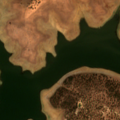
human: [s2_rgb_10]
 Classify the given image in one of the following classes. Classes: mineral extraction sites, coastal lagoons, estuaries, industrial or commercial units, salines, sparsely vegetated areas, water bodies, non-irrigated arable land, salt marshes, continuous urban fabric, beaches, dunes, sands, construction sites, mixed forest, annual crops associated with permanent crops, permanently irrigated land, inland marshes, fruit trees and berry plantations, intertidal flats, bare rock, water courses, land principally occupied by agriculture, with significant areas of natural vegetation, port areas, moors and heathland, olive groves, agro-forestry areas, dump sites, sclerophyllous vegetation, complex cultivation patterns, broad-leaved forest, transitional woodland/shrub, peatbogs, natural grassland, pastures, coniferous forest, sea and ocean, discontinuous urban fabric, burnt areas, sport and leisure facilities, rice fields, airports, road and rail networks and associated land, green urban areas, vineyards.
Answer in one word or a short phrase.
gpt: agro-forestry areas, transitional woodland/shrub, water bodies